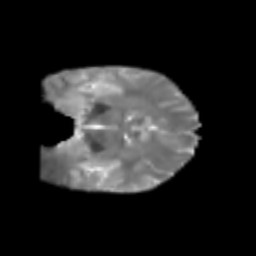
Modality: T2w
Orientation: coronal
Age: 21
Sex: male
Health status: healthy